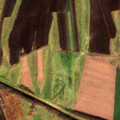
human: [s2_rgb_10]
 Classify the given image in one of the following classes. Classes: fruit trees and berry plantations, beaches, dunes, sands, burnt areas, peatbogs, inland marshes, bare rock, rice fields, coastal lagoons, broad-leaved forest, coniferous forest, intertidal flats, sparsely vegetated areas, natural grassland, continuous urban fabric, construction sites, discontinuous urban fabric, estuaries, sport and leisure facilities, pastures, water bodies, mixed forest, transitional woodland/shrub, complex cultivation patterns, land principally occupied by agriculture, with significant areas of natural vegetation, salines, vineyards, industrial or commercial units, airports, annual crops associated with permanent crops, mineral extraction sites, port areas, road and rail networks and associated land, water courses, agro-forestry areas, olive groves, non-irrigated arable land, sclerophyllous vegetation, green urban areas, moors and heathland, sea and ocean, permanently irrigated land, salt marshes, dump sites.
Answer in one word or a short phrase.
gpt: non-irrigated arable land, transitional woodland/shrub